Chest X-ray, AP view. Patient: 53 years old, sex M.
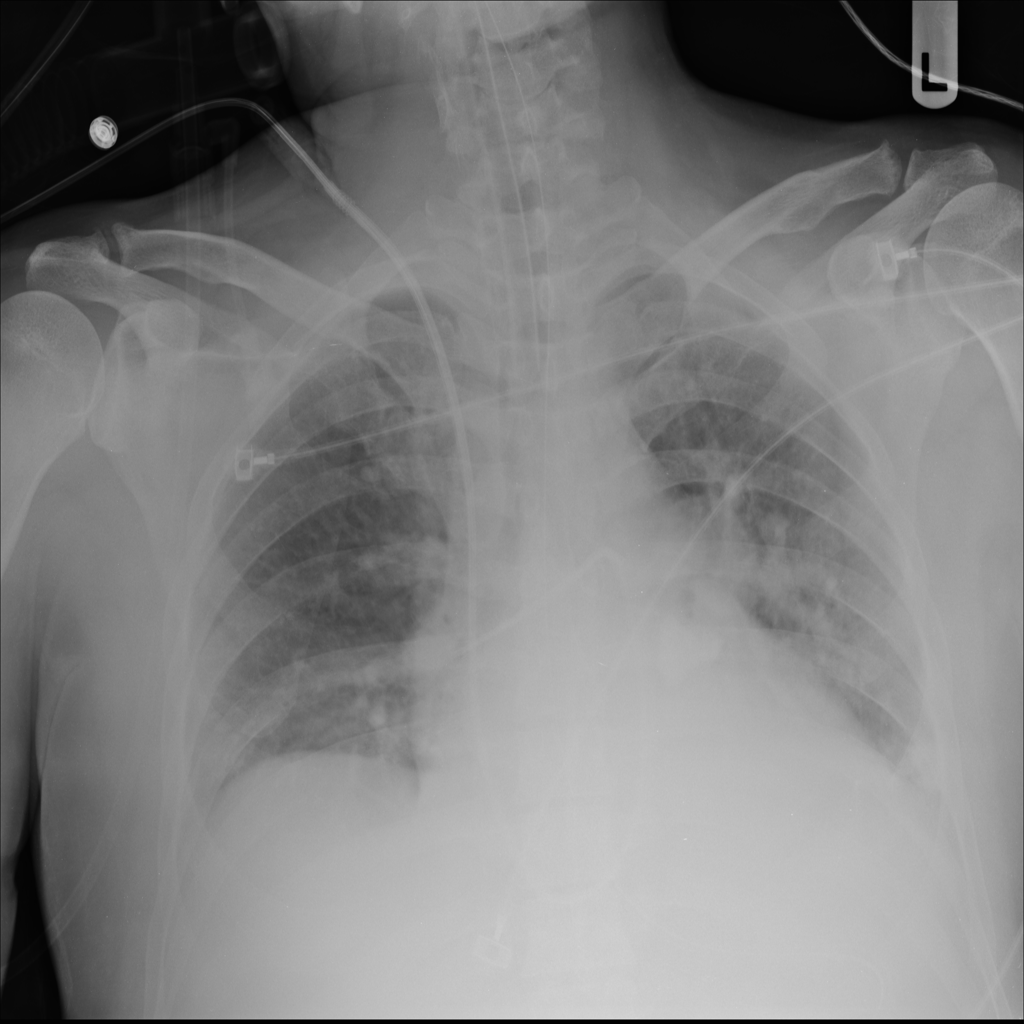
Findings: Effusion